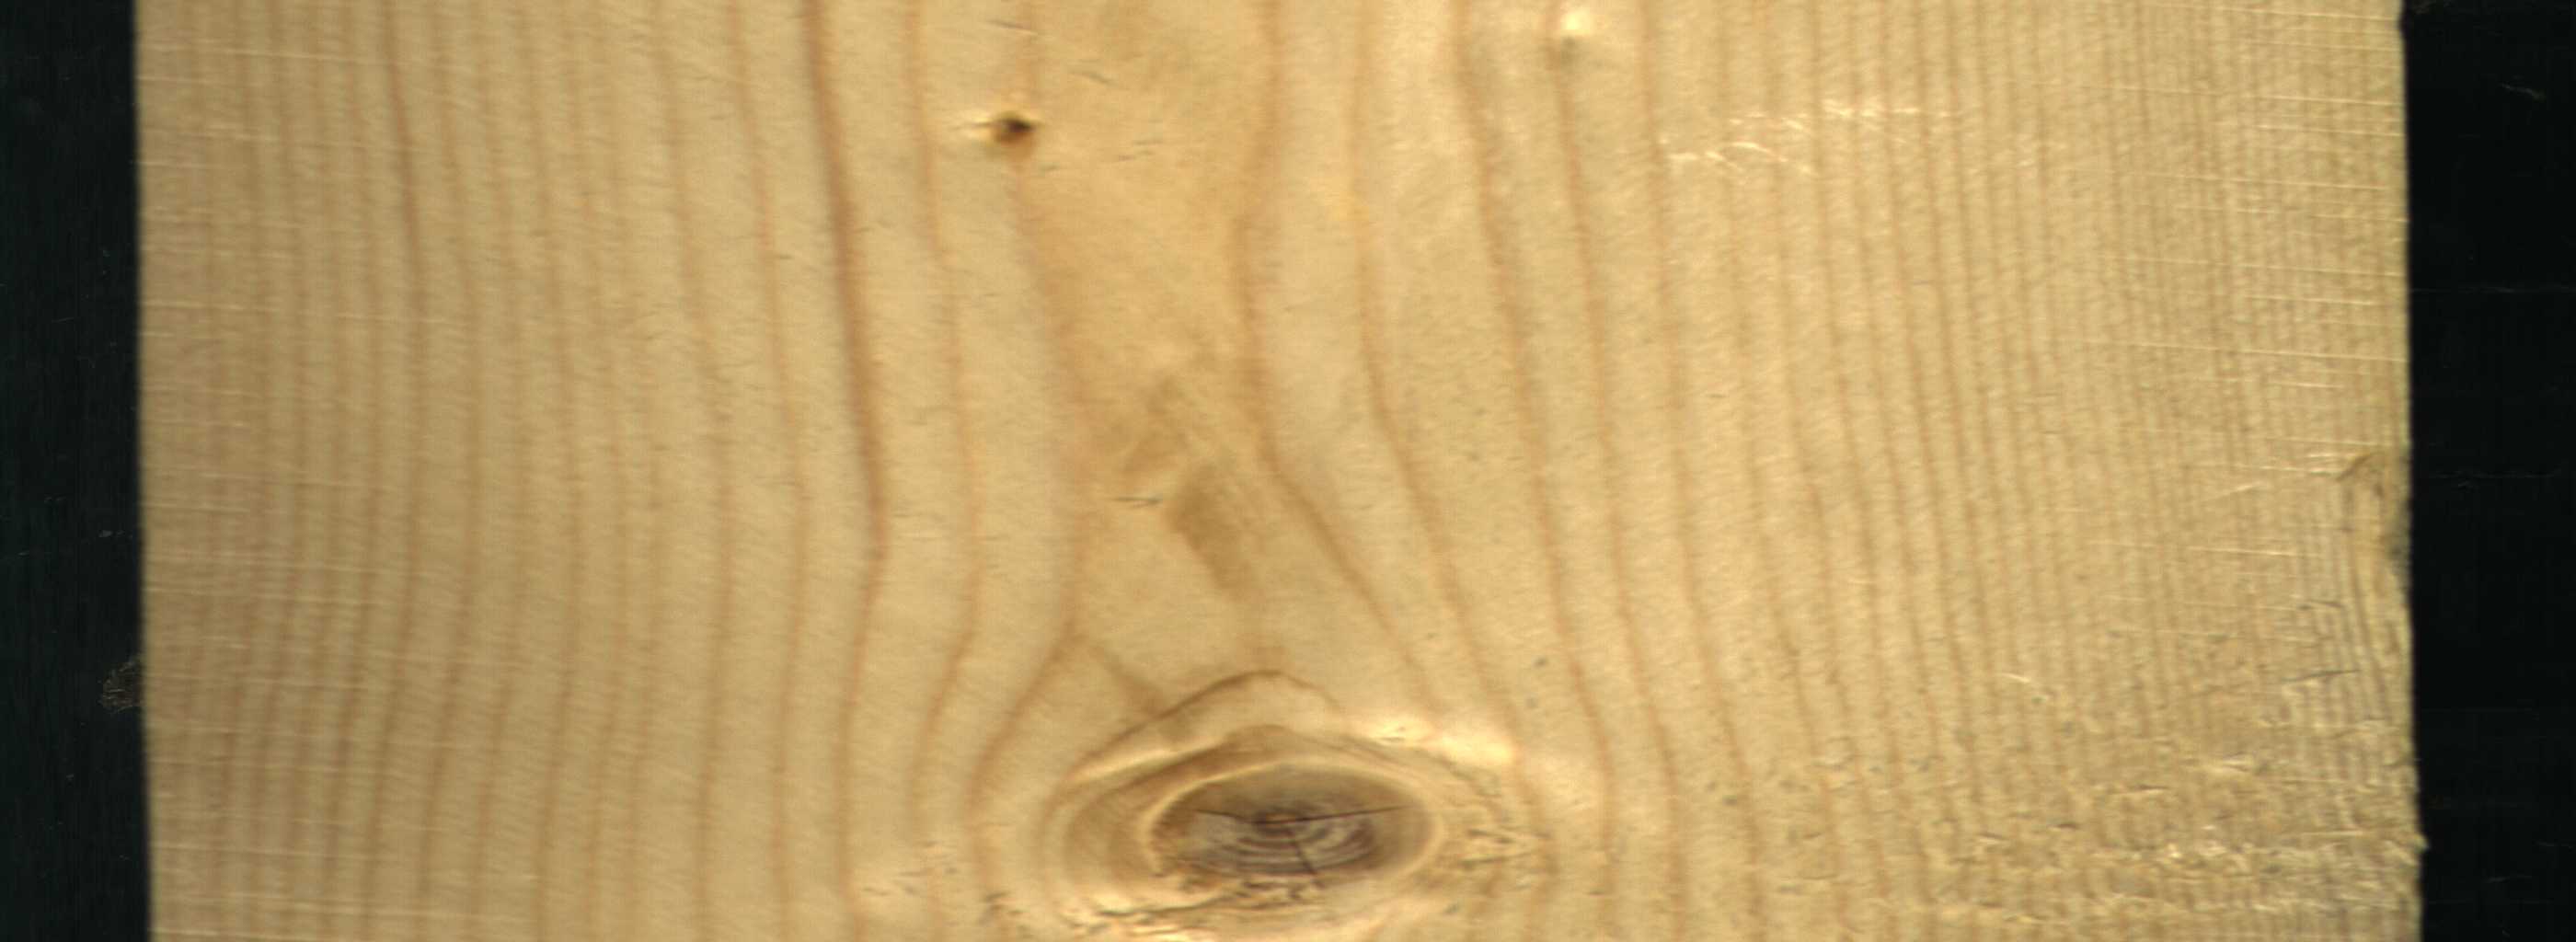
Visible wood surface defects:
knot_with_crack
Live_Knot